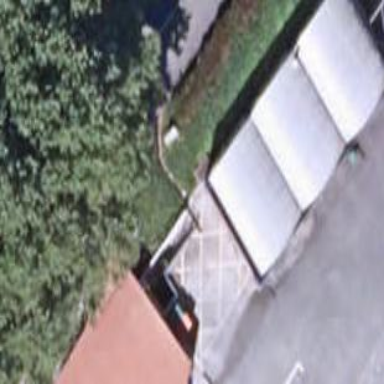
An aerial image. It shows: Building housing car wash facility.